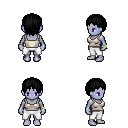
a pixel art fantasy rpg character, female body template, dark elf, purple skin, white pirate shirt, white pants, black plain hairstyle, bracelets, four views (front, back, left, right), 2x2 character sprite sheet, small pixel art, hard edges, no anti-aliasing